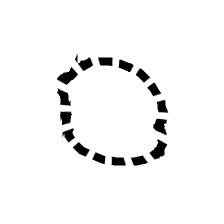
Shape: circle